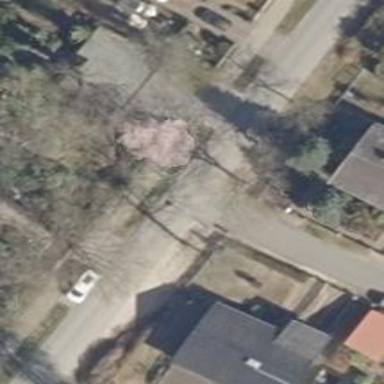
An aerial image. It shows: Smooth asphalt road in residential area.